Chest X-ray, AP view. Patient: 54 years old, sex M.
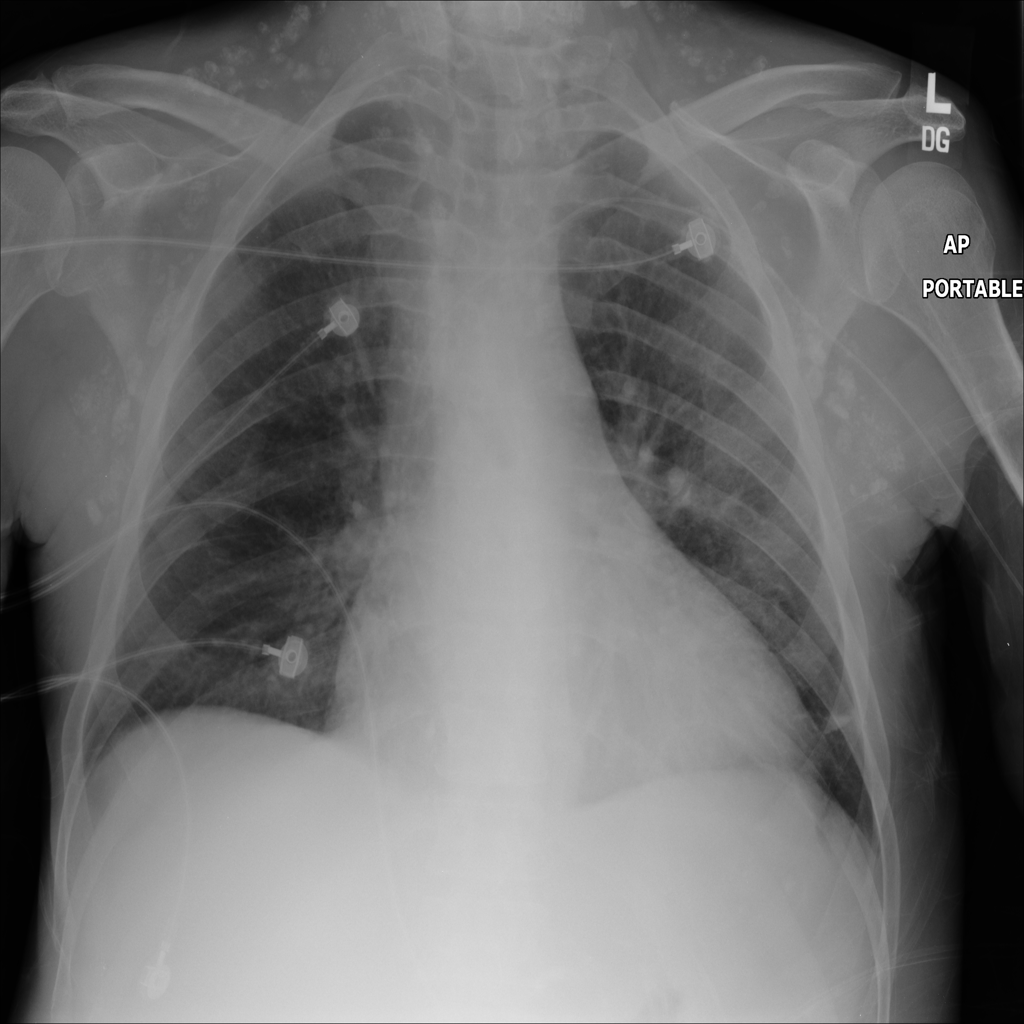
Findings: Nodule